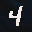
Label: 4